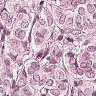
Metastatic tissue present: yes